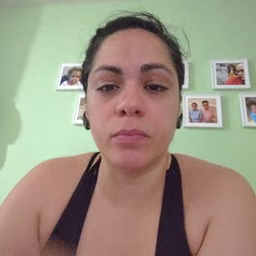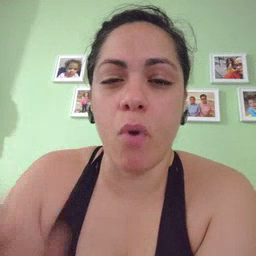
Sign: fall